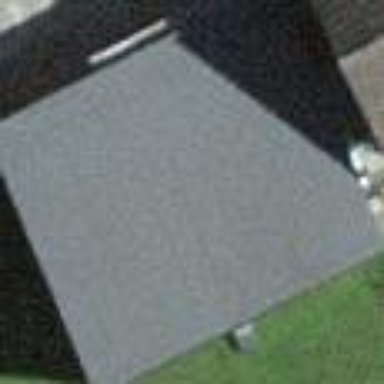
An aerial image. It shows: Garage.